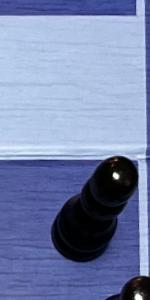
Label: Pawn_Black